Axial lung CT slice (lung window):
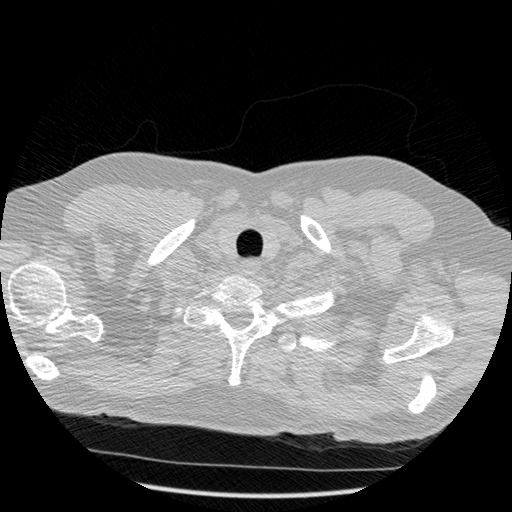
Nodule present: no